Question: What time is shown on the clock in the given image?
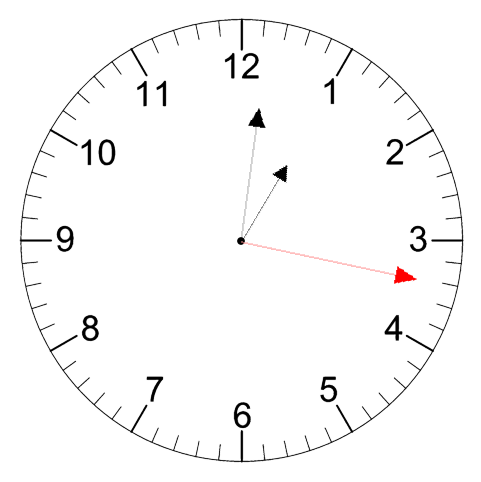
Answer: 01:01:17